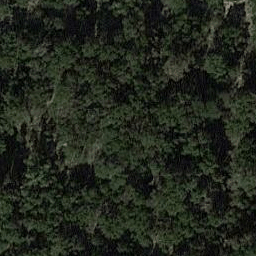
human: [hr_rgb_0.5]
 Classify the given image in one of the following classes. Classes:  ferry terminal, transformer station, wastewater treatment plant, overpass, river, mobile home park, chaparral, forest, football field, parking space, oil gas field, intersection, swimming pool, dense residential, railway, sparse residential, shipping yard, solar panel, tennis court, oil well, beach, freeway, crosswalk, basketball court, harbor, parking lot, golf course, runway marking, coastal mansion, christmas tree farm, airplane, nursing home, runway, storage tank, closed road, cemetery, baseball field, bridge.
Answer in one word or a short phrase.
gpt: forest